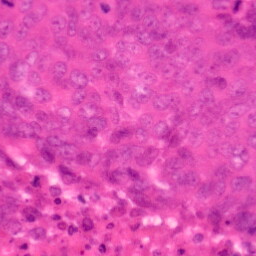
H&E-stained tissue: Colon